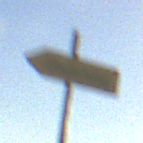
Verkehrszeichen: UmleitungswegweiserLinksweisend
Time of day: SunriseSunset
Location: Outdoor (Nature)
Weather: PartlyCloudy
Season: NotSpecified
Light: Natural